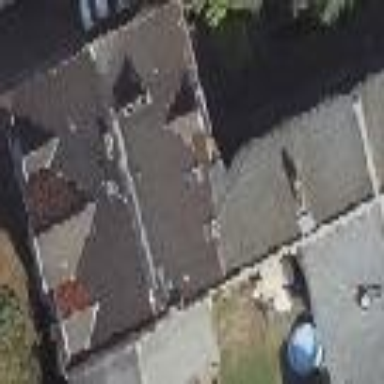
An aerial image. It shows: Commercial building with gabled roof.